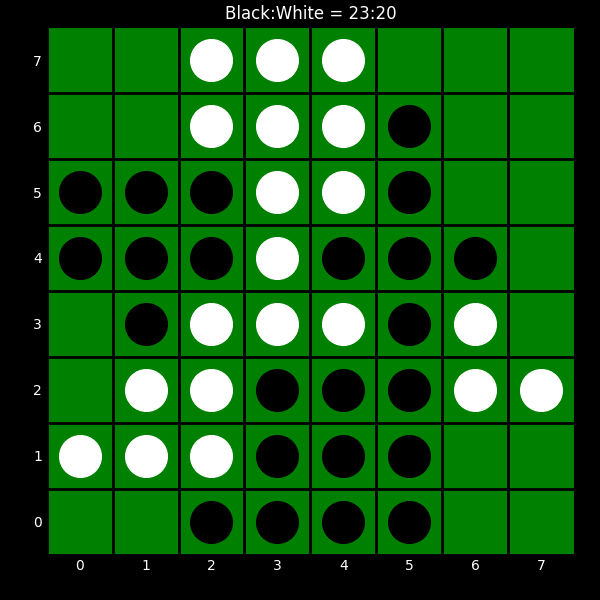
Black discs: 23
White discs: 20